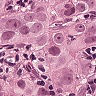
Metastatic tissue present: yes